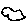
Label: cloud